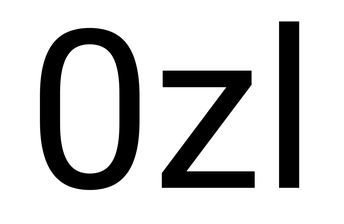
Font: Roboto_Regular